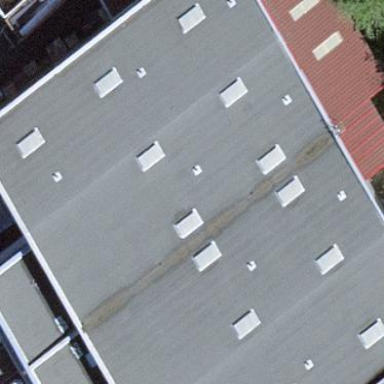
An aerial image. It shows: Industrial building.